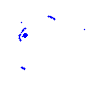
Particle: pion